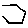
Label: hexagon